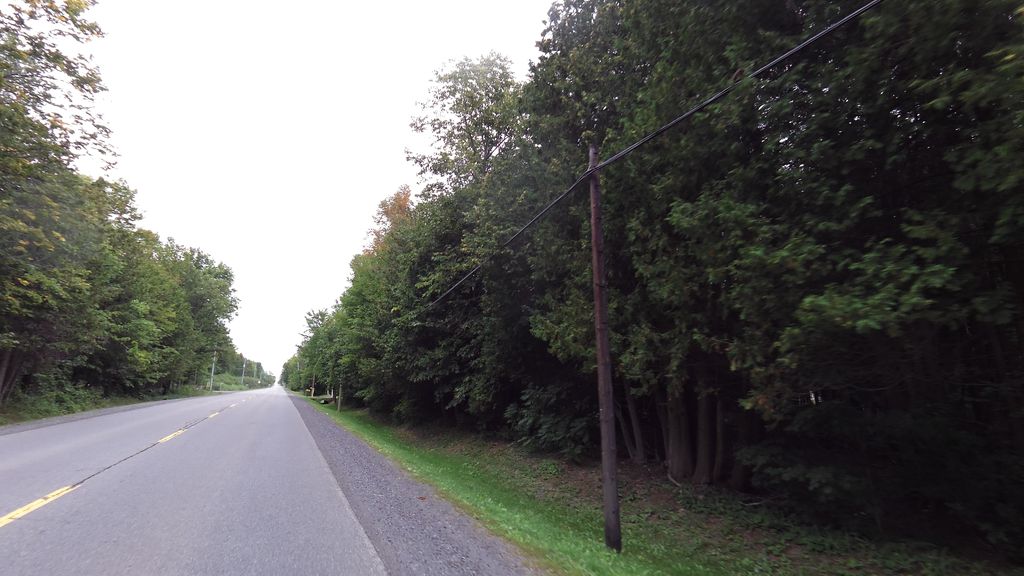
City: ottawa-gatineau